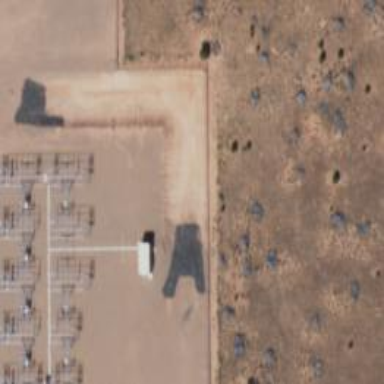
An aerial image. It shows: Outdoor distribution power substation.